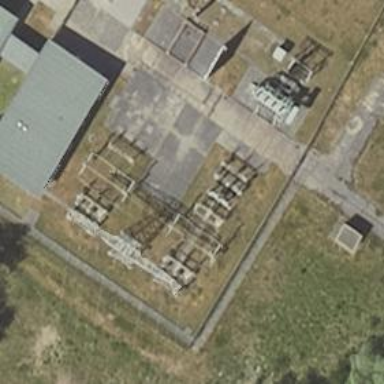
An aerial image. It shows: Power line with three cables configured as busbar.